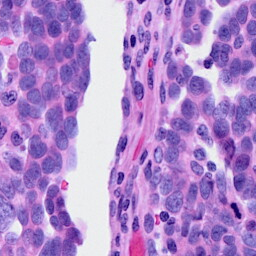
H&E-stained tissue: Ovarian